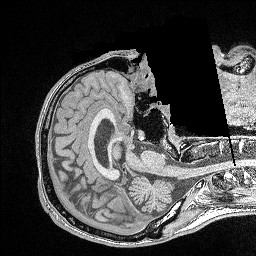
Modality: FLASH
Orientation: axial
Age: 30
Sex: male